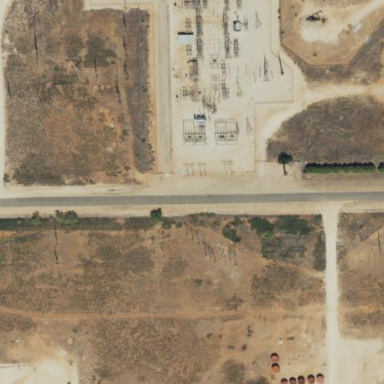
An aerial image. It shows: Substation surrounded by fence.